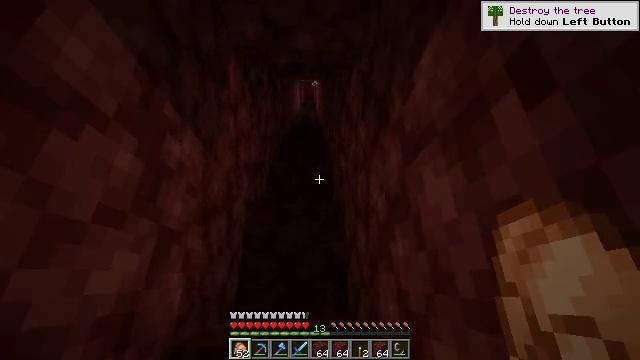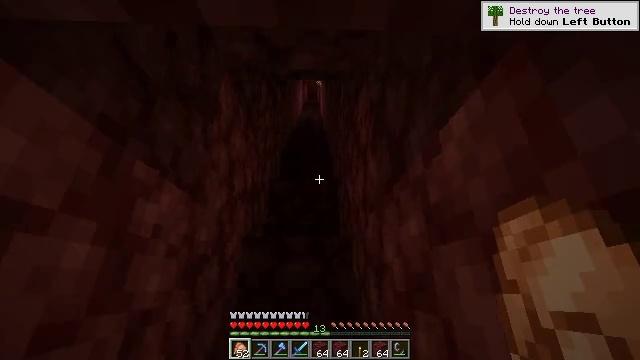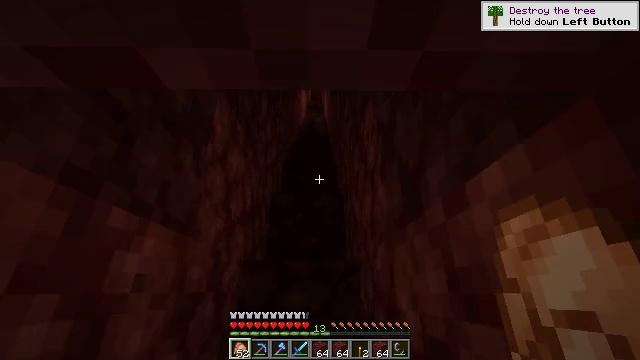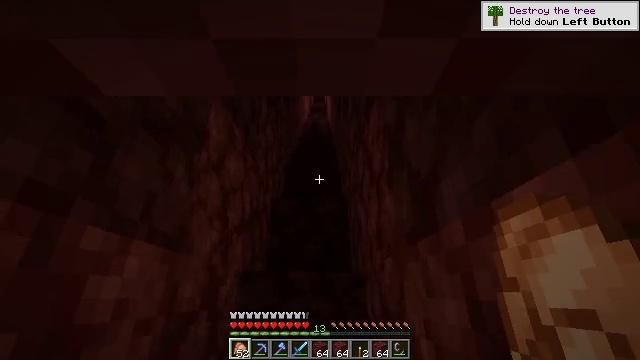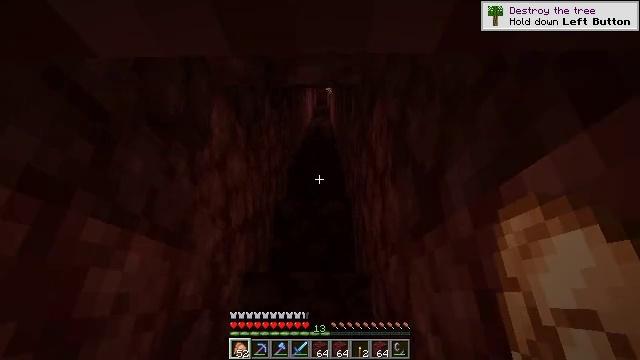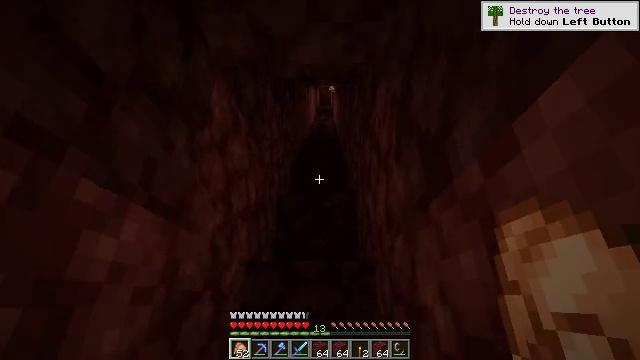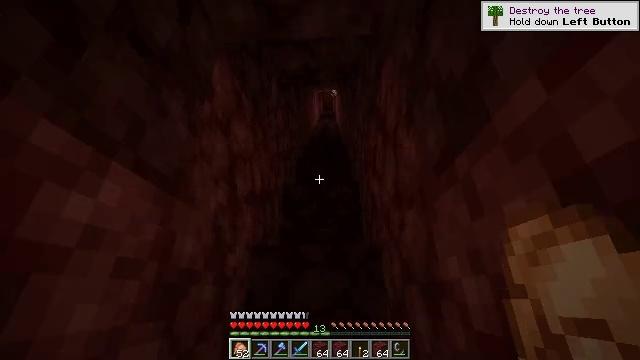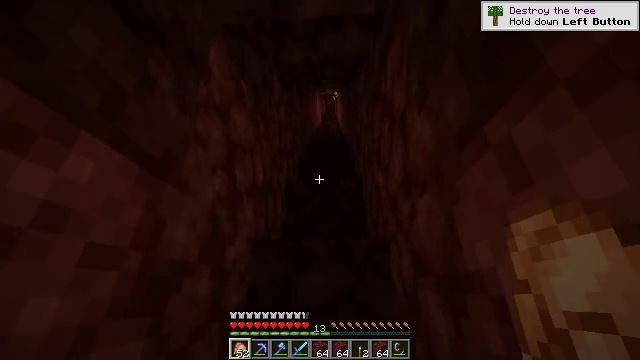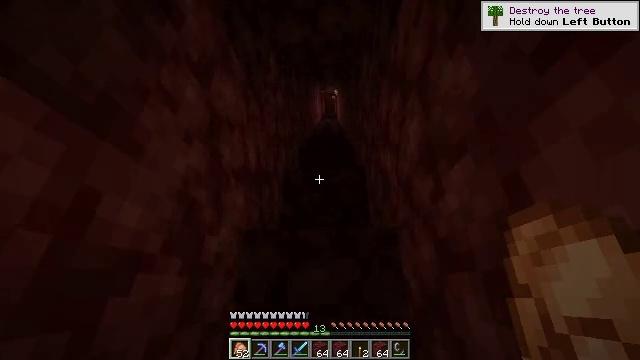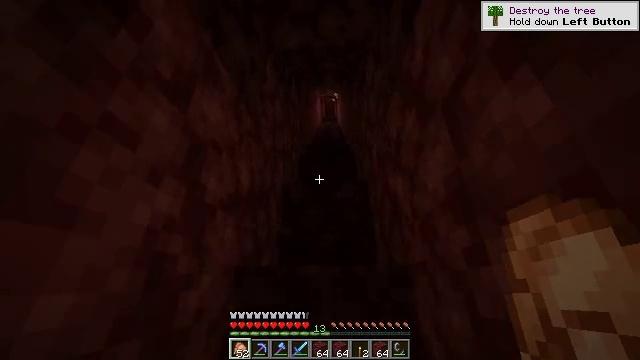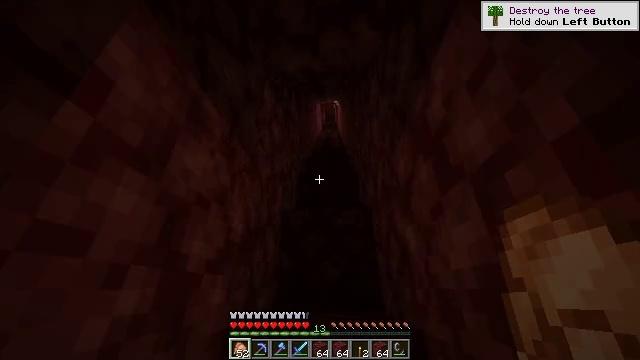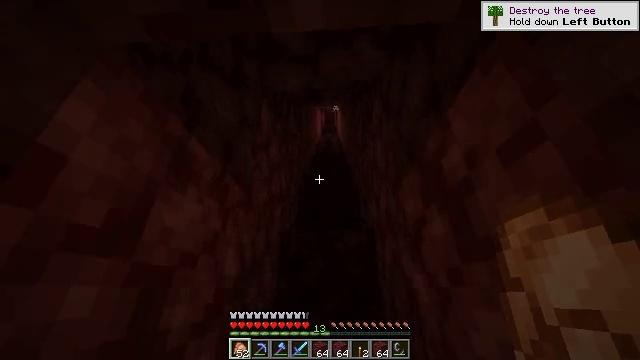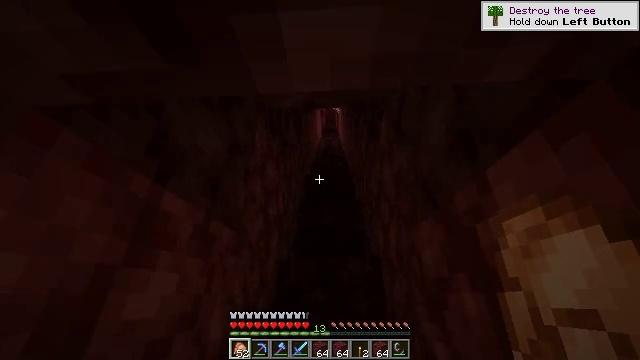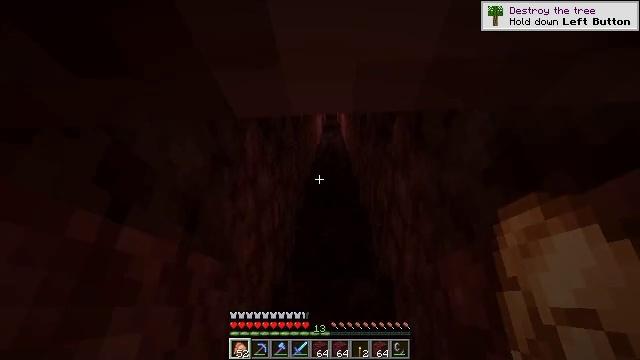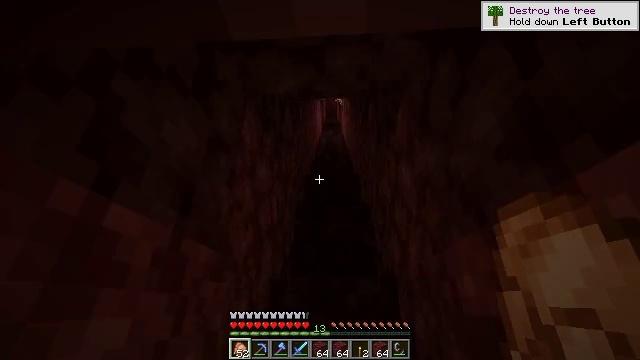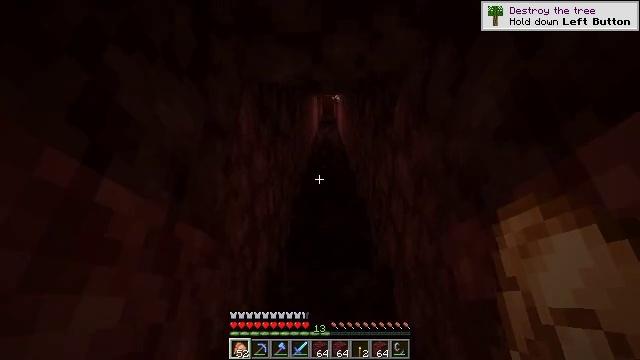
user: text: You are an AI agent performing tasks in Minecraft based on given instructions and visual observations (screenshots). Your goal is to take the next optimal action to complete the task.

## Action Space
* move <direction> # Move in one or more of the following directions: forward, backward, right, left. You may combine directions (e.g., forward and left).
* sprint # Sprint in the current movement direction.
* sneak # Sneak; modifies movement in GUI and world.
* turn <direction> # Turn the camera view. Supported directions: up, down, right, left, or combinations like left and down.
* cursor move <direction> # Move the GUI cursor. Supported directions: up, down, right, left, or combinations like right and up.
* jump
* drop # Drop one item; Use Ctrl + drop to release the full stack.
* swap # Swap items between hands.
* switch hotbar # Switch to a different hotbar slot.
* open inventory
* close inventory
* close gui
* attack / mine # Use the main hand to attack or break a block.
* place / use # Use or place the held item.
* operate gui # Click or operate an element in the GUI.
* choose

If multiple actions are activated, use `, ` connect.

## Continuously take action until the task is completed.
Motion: motion action
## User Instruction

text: Use ancient debris in the furnace to create netherite scrap.
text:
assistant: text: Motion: move forward, turn left, jump
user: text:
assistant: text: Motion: move forward, turn left, jump
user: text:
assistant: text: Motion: move forward, jump
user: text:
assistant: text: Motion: move forward, jump
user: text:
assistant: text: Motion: move forward, sprint, jump
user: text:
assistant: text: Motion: move forward, sprint, turn left, jump
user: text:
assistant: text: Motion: move forward, sprint, jump
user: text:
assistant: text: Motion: move forward, sprint, jump
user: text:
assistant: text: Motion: move forward, sprint, jump
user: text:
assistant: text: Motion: move forward, jump
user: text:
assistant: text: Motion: move forward, jump
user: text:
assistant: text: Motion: move forward, jump
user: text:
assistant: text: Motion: move forward, jump
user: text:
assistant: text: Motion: move forward, sprint, jump
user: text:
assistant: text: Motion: move forward, sprint, turn right, jump
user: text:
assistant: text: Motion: move forward, sprint, jump
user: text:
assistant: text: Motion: move forward, sprint, jump
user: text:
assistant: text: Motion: move forward, sprint, turn right and down, jump
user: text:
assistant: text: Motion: move forward, turn down, jump
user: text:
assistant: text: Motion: move forward, turn down, jump
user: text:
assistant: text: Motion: move forward, turn down, jump
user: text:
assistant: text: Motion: move forward, turn down, jump
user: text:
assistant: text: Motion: move forward, sprint, jump
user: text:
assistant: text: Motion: move forward, sprint, turn down, jump
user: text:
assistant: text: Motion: move forward, sprint, jump
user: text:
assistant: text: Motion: move forward, sprint, turn down, jump
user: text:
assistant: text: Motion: move forward, jump
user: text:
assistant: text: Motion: move forward, jump
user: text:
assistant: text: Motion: move forward, jump
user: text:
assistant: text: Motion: move forward, jump